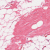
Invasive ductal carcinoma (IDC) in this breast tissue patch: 0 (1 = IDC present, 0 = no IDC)